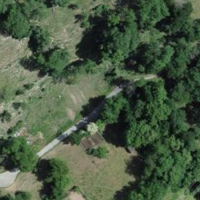
EUNIS habitat code: 24
Species observed at this site:
Aglais urticae